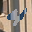
Label: 4